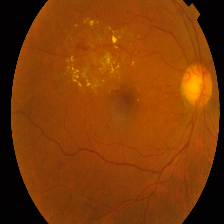
Diabetic retinopathy grade: Proliferative DR